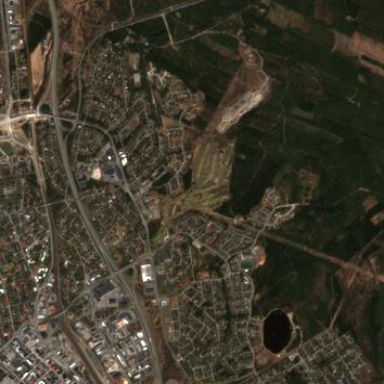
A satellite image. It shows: Golf course surrounded by greenery.